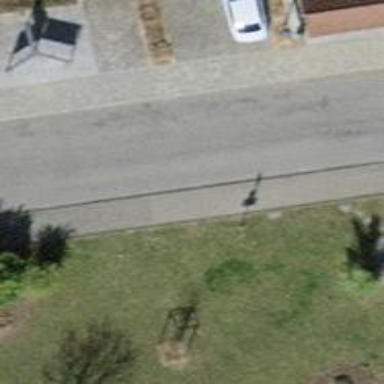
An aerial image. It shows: Bus stop with platform for public transport.